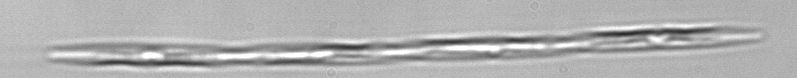
Label: Pseudo-nitzschia